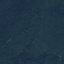
Land use / land cover class: Forest